Question: I have a game that a user can save there name and score in a database.
Columns
Name, Tries, Percentage correct, Time taken, Image set
3 of these columns are based on a score
Tries, Percentage correct, Time taken,
Currently I have the table display time ascending.
'''
$sql = "SELECT * FROM Score ORDER BY time ASC LIMIT 5";
'''
Is there away to compare the scores
This is an example of 2 scores
46, 52%, 02:36
38, 63%, 02:47
Is there away that i can compare on average which of those should be top based on all 3 scores.
Row one had more tries and less percentage correct but faster time.
Row two had less tries and higher percentage correct but slower time.
In a theory tries: ASC, percent: DESC, time Asc
If I change the Order by to:
> $sql = "SELECT * FROM Score ORDER BY 'time ASC', 'tries ASC', 'percent
DESC' LIMIT 5";
Will it mess the rows up or will it display them in an order based on all 3

The minimum amount of tries is 12 which will be 100%
Some how I need to compare Tries with Time
Is the right?
'''
$sql = "SELECT * FROM Score ORDER BY time / tries ASC LIMIT 5";
'''
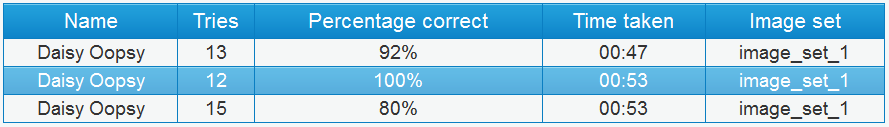
Answer: If you want to divide 2 columns then order that result use
'''
$sql = "SELECT * FROM Score ORDER BY time / tries ASC LIMIT 18446744073709551615";
'''
Then if you wish you can display that result in your table
'''
<td>".round($data[4] / $data[2],2)." Seconds</td>
'''
/ will divide time by tries and then wrap with round() to round down the result.
In this case I would recommend round(??? ,2) which will output something like 3.53 Seconds
If you want an average score then use
Lowset possible tries = 12
Time could be still high even with 12 tries
getting 12 tries will give 100% that is a high value so its best to minus that.
12 tries + 1m 30s - 100%
12 tries + 10h 30m 30s - 100%